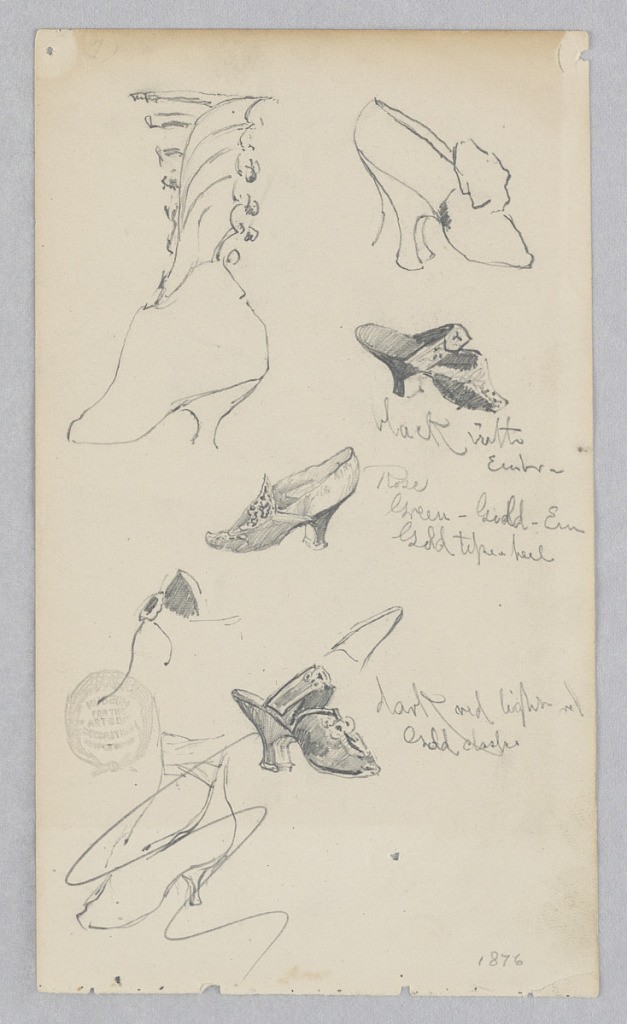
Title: Shoes
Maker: Robert Frederick Blum, American, 1857–1903
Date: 1876
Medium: Graphite on wove paper
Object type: Drawing
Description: Six sketches of lady's shoes. Detail of overall style and color scheme.